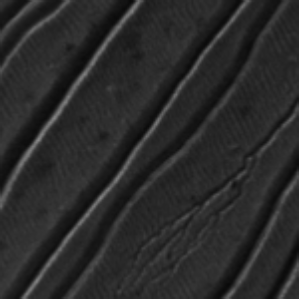
Label: frost